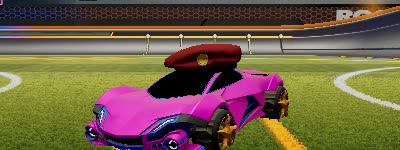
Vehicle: werewolf